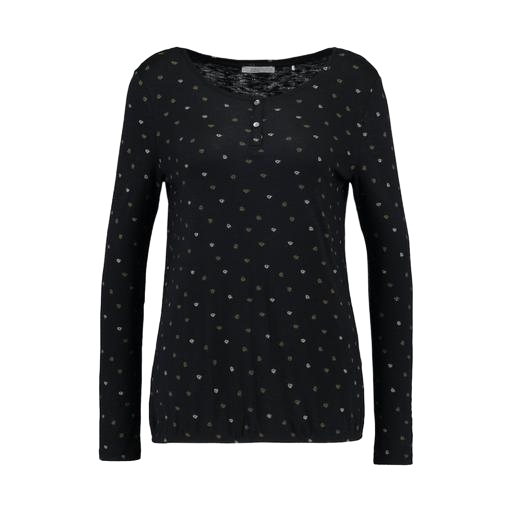
black geo-print t-shirt only macy, long-sleeve t-shirt only macy, black plus size printed t-shirt only macy, white background